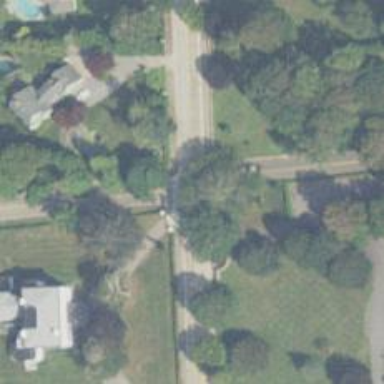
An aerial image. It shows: Tertiary road.